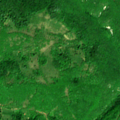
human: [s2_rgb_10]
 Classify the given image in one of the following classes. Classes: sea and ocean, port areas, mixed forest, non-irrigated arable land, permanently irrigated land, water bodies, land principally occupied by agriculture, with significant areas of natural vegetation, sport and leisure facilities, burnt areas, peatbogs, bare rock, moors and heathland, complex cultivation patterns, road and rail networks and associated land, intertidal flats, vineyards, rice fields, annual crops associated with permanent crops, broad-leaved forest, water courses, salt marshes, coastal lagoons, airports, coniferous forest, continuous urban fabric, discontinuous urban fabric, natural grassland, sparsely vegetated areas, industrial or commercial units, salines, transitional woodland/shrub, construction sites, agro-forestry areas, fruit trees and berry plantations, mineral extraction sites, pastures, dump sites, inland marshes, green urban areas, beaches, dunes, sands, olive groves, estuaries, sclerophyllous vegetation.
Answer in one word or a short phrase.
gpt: land principally occupied by agriculture, with significant areas of natural vegetation, broad-leaved forest